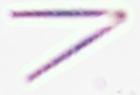
Label: Thalassionema